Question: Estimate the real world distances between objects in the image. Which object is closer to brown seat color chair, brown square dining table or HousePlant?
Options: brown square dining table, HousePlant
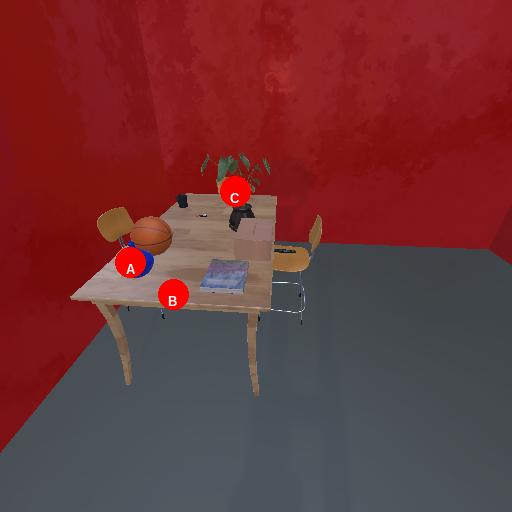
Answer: brown square dining table